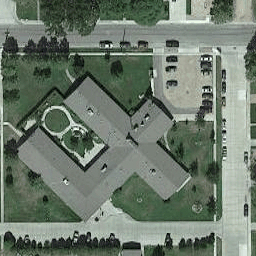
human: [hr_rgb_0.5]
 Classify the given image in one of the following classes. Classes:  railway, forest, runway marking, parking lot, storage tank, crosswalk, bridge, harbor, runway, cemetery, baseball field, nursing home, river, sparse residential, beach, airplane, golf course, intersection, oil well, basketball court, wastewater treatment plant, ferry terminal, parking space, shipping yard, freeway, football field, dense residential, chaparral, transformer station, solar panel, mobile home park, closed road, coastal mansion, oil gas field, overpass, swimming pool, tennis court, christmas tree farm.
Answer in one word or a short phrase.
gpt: nursing home